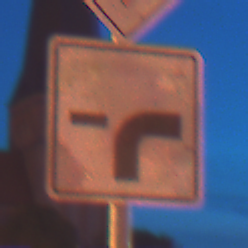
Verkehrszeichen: VerlaufVorfahrtsstrasse9
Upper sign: Vorfahrtsstrasse
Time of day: Night
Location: Outdoor (Urban)
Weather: PartlyCloudy
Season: NotSpecified
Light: Artificial